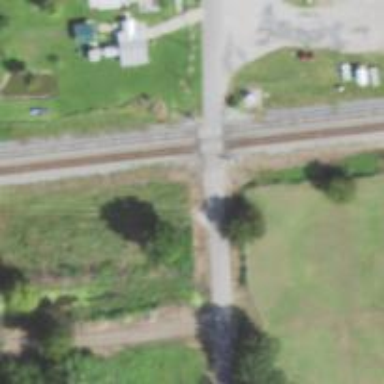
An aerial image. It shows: Railway level crossing.